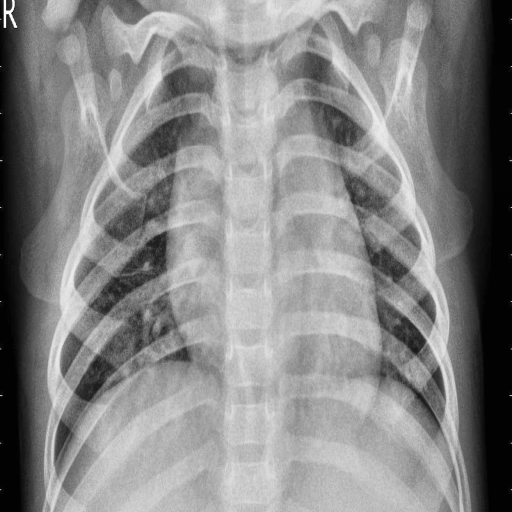
Finding: NORMAL